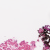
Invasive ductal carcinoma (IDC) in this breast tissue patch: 0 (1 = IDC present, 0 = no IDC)